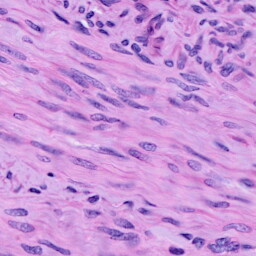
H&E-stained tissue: Cervix